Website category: university
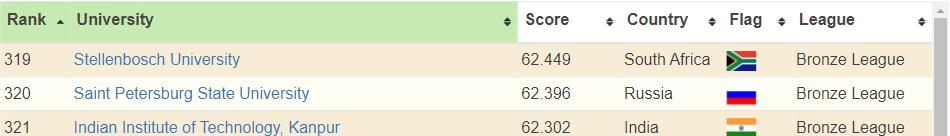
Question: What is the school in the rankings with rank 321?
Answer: Indian Institute of Technology, Kanpur

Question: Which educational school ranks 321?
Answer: Indian Institute of Technology, Kanpur

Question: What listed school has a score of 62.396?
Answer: Saint Petersburg State University

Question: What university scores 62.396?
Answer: Saint Petersburg State University

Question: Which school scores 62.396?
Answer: Saint Petersburg State University

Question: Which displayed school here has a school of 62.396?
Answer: Saint Petersburg State University

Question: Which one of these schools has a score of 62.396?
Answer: Saint Petersburg State University

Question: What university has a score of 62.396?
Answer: Saint Petersburg State University

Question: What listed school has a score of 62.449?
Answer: Stellenbosch University

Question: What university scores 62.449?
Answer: Stellenbosch University

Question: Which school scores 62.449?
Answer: Stellenbosch University

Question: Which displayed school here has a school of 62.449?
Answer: Stellenbosch University

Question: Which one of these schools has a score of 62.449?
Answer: Stellenbosch University

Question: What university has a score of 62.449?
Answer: Stellenbosch University

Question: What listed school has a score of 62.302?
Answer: Indian Institute of Technology, Kanpur

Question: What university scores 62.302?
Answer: Indian Institute of Technology, Kanpur

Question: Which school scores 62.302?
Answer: Indian Institute of Technology, Kanpur

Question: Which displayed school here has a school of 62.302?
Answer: Indian Institute of Technology, Kanpur

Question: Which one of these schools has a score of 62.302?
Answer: Indian Institute of Technology, Kanpur

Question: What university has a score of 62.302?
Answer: Indian Institute of Technology, Kanpur

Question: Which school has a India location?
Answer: Indian Institute of Technology, Kanpur

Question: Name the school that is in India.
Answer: Indian Institute of Technology, Kanpur

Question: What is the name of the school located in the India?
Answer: Indian Institute of Technology, Kanpur

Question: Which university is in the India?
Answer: Indian Institute of Technology, Kanpur

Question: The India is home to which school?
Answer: Indian Institute of Technology, Kanpur

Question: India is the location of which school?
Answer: Indian Institute of Technology, Kanpur

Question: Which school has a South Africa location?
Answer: Stellenbosch University

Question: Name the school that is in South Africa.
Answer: Stellenbosch University

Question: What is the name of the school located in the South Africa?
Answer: Stellenbosch University

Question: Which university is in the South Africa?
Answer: Stellenbosch University

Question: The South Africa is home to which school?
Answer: Stellenbosch University

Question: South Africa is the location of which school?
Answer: Stellenbosch University

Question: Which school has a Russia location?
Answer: Saint Petersburg State University

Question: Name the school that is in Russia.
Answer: Saint Petersburg State University

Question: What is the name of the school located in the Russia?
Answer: Saint Petersburg State University

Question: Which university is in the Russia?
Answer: Saint Petersburg State University

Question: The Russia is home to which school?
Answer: Saint Petersburg State University

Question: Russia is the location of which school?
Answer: Saint Petersburg State University